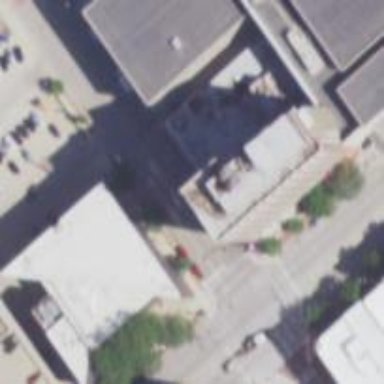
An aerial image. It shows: Bank building.